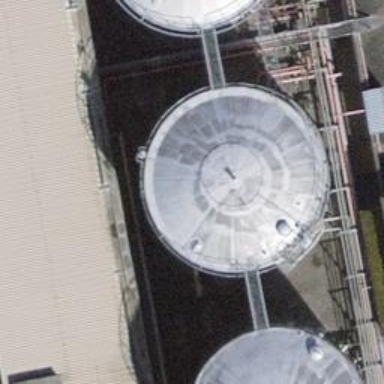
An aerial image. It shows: Storage tank building.